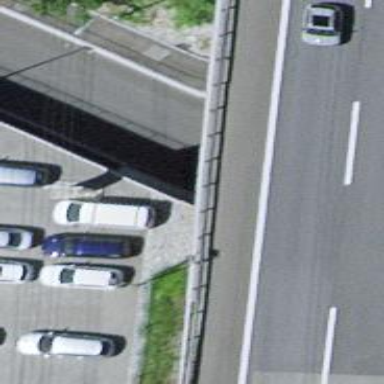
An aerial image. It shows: Residential road with asphalt surface going through tunnel.